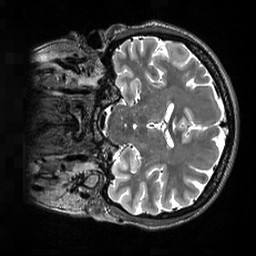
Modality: T2w
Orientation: coronal
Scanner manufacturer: siemens
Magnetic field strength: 3 T
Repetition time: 3.2 s
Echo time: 0.564 s